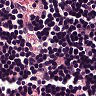
Metastatic tissue present: no